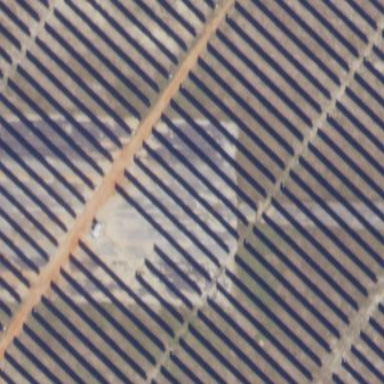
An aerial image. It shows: Solar photovoltaic panel generator.